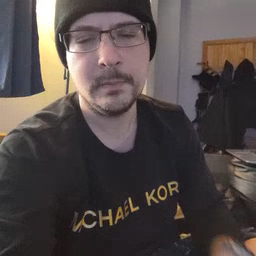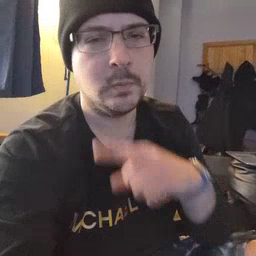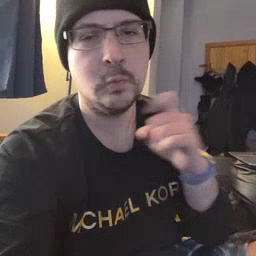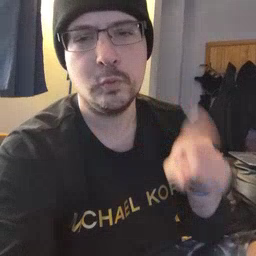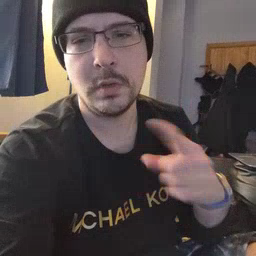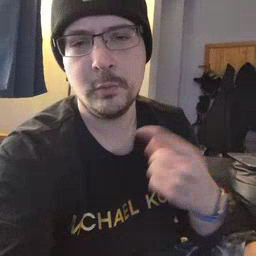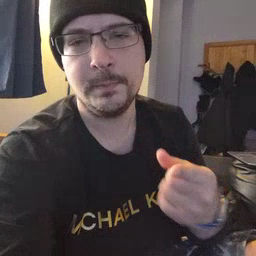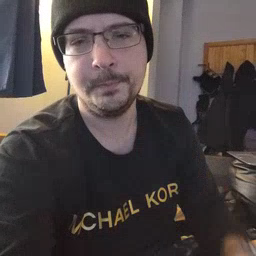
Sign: dryer